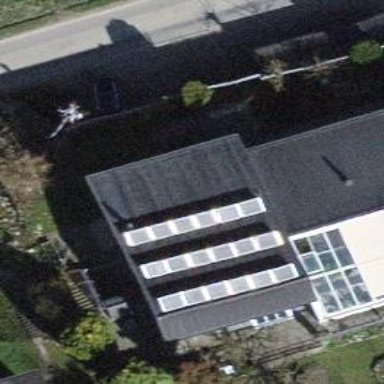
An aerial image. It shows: Solar photovoltaic panel generator.